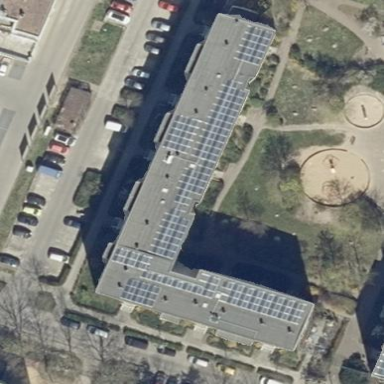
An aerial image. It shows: Apartment building with flat roof.